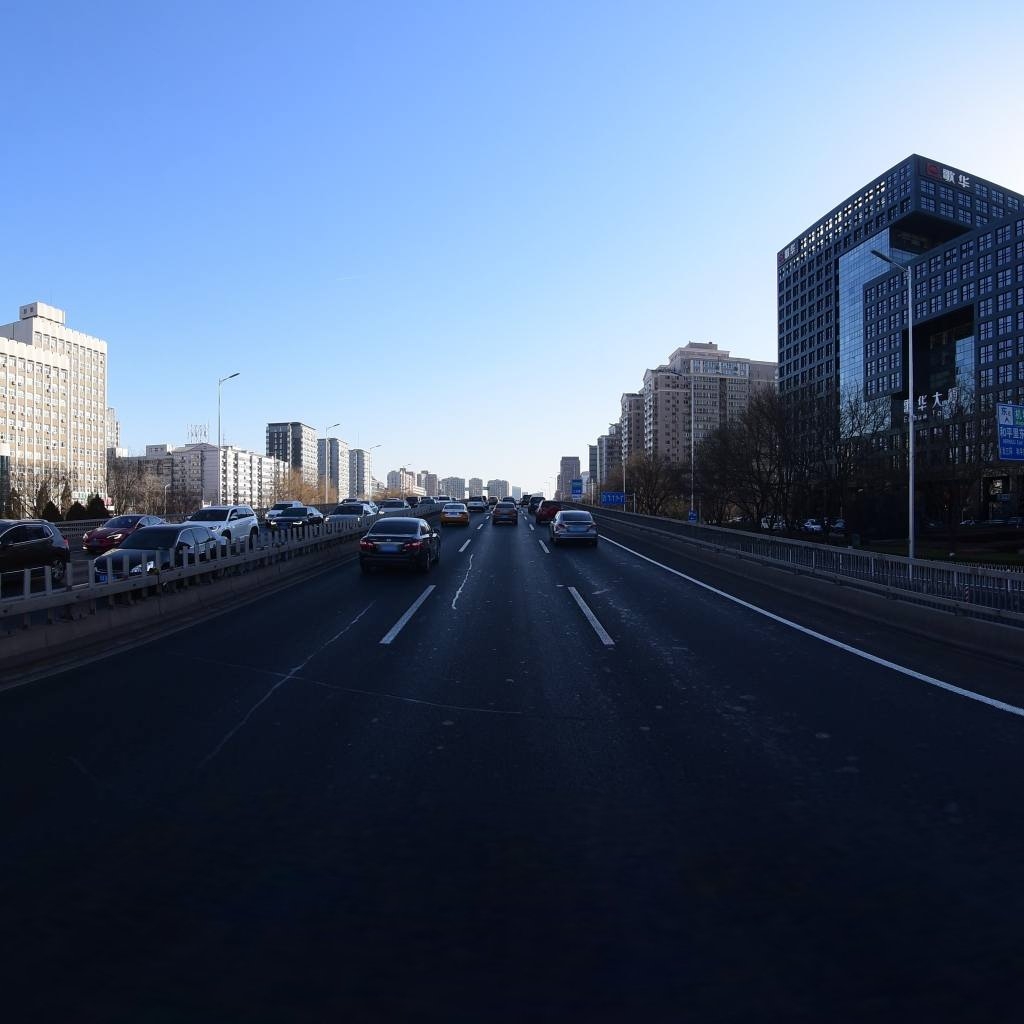
Region: Dongcheng
Road damage annotations: longitudinal patch, longitudinal patch, transverse patch